Question: Here is a case where I am passing some parameters to a method, and then assigning the parameter values to local ivars and properties:
'''
- (void) assignOwnerView:(UIView*)oView andPosition:(menuPosition)position withTopView:(UIView*)topView {
self.topView = topView;
self.ownerView = oView;
self.position = position;
<< --- other code --- >>
}
'''
The interface for these properties is this (UPDATED with SYNTHESIS)
'''
@interface MenuVC (){
UIView *ownerView_;
UIView *topView_;
menuPosition position_;
}
@property (nonatomic, retain) UIView *ownerView;
@property (nonatomic, retain) UIView *topView;
@property (assign) menuPosition position;
@end
@implementation MenuVC
@synthesize list, menuDelegate;
@synthesize ownerView = ownerView_;
@synthesize topView = topView_;
@synthesize position = position_;
- (id)initWithFrame:(CGRect)frame style:(UITableViewStyle)style
{...
'''
The enum is defined here:
'''
typedef enum {
above,
below,
centered
} menuPosition;
'''
After executing the three assignments, at a breakpoint in the debugger, the values are as shown below:

The received parameter values look okay, but the assigned values of the ivars 'ownerView_' and 'position_' are not right. On the other hand, 'topView' is okay.
The same thing happened when I assigned directly to ivars rather than properties.
I started seeing this problem when I upgraded to Lion (10.7.3) and XCode 4.3.1. It was working okay before then. I see this at other spots in my app, and I don't see any pattern to it yet.
ARC is not being used.
I reported this problem before, but didn't get an answer. In this case, the problem description is a simpler. That might make it easier to see what the problem is.
UPDATE -- header file added
'''
#import <UIKit/UIKit.h>
@class MenuVC;
@protocol menuDelegateProtocol
typedef enum {
above,
below,
centered
} menuPosition;
- (void) didSelectItemFromMenu:(MenuVC *)menu atIndex:(NSUInteger) index;
@end
@interface MenuVC : UITableViewController {
NSArray *list;
float extendedHeight;
id<menuDelegateProtocol> menuDelegate;
}
@property (nonatomic, retain) NSArray *list;
@property (nonatomic, assign) id<menuDelegateProtocol> menuDelegate;
- (id) initWithFrame:(CGRect)frame style:(UITableViewStyle)style;
- (void) hide;
- (void) unhide;
- (void) assignOwnerView:(UIView*)oView andPosition:(menuPosition)position withTopView:(UIView*)topView;
@end
'''
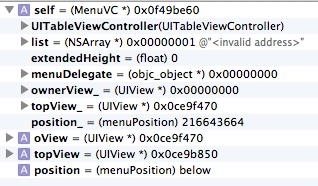
Answer: I changed the debugger to GDB from LLDB. This seems to be a problem with LLDB. I'm not seeing this now.